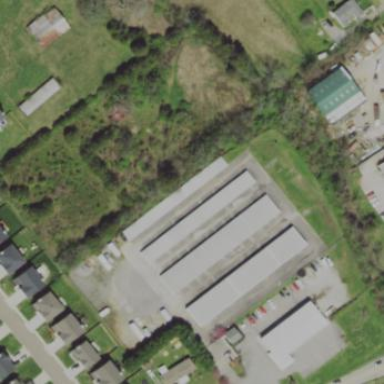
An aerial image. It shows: Storage rental shop.